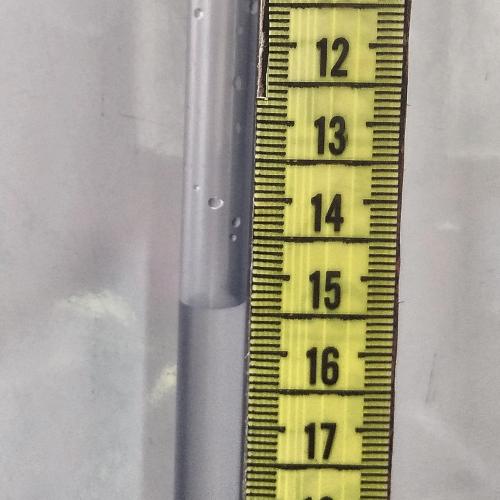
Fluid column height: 15.4 cm